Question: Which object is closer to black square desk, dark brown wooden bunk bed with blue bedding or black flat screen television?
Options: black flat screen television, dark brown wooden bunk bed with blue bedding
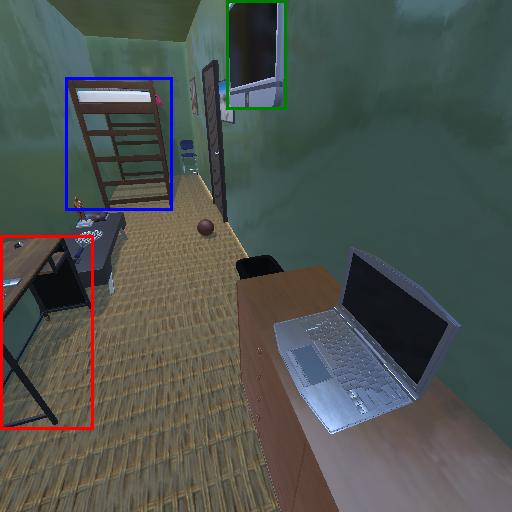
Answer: black flat screen television